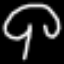
Label: mushroom